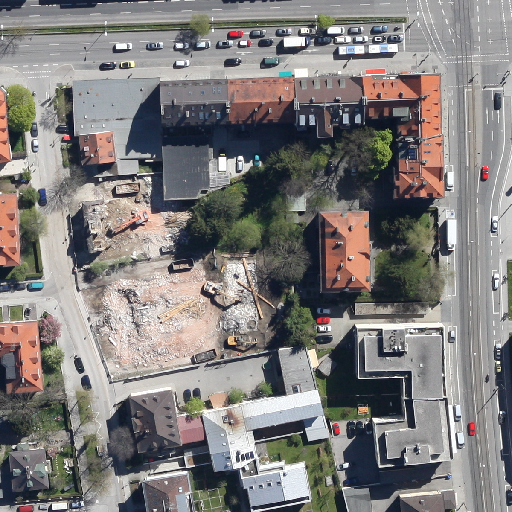
Referring expression: road marking